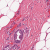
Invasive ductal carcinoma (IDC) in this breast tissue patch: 1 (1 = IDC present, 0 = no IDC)